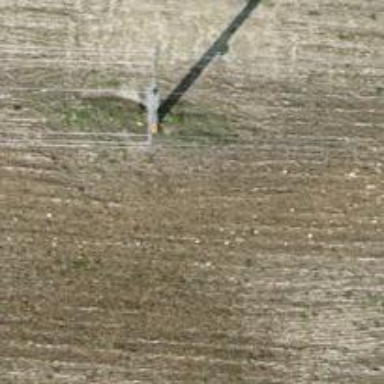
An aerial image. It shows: Power pole.